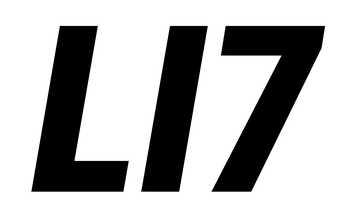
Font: Roboto-Italic_Condensed_Black_Italic